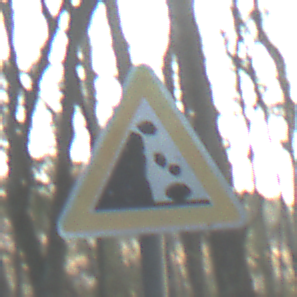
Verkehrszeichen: SteinschlagLinks
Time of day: SunriseSunset
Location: Outdoor (Nature)
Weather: Clear
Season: Winter
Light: Natural